Question: What I want to accomplish is shown in the image below. In that chart, I have three series, with the scales for each of them shown on the left side (maximum on the top, minimum on the bottom.)
In the chart control, as far as I know, what I can do is set the properties 'Chart.ChartArea[0].AxisY.Minimum' and 'Chart.ChartArea[0].AxisY.Maximum', but they are common to all series.
Is there any way that allows me to set different Minimum and Maximum values for each series, thus allowing me to have different scales for each of them?

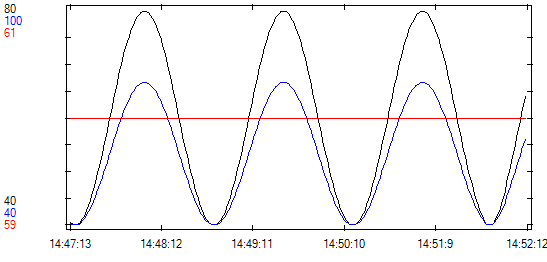
Answer: You may want to have a look on the "MultipleYAxis" sample of the "Samples for Chart Control" that can be downloaded <URL>.
The idea is to use two ChartArea per serie in the same chart control. Both contains the exact copy of each other points serie.
- -
Because you are using three series, you will have to use six ChartAreas.
It sounds a bit cumbersome and it requires some work to implement, but I did it in one of my project a dynamic way. It works very well and there is not that much performances penalty.